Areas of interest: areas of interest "Library"
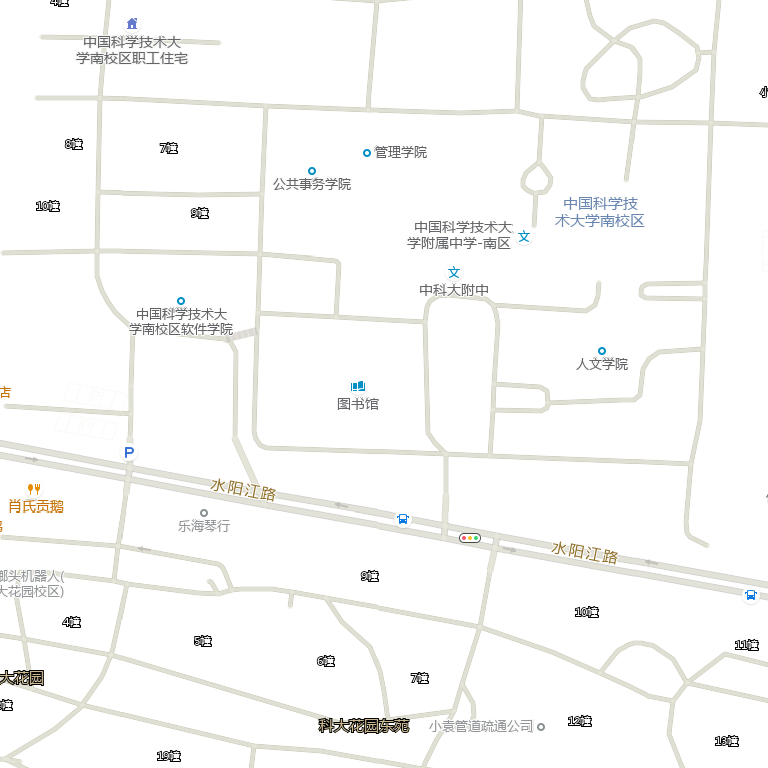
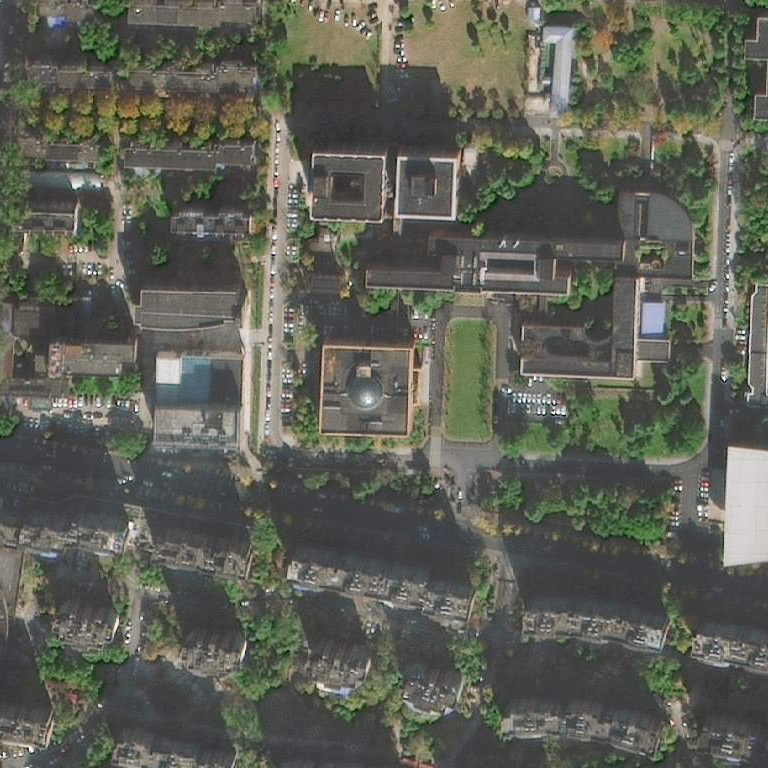